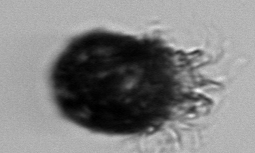
Label: Stenosemella_pacifica